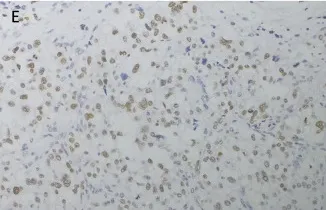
Hematoxylin and eosin (H&E) staining and immunohistochemical analyses of the resected tumor.
TFE3 (modest, and ,diffuse).
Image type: pathology (immunostaining)